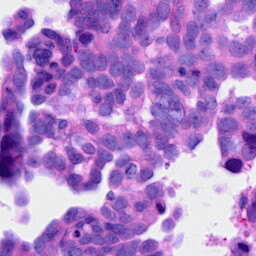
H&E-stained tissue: Ovarian